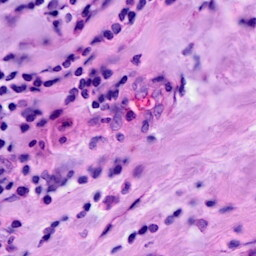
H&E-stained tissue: Breast